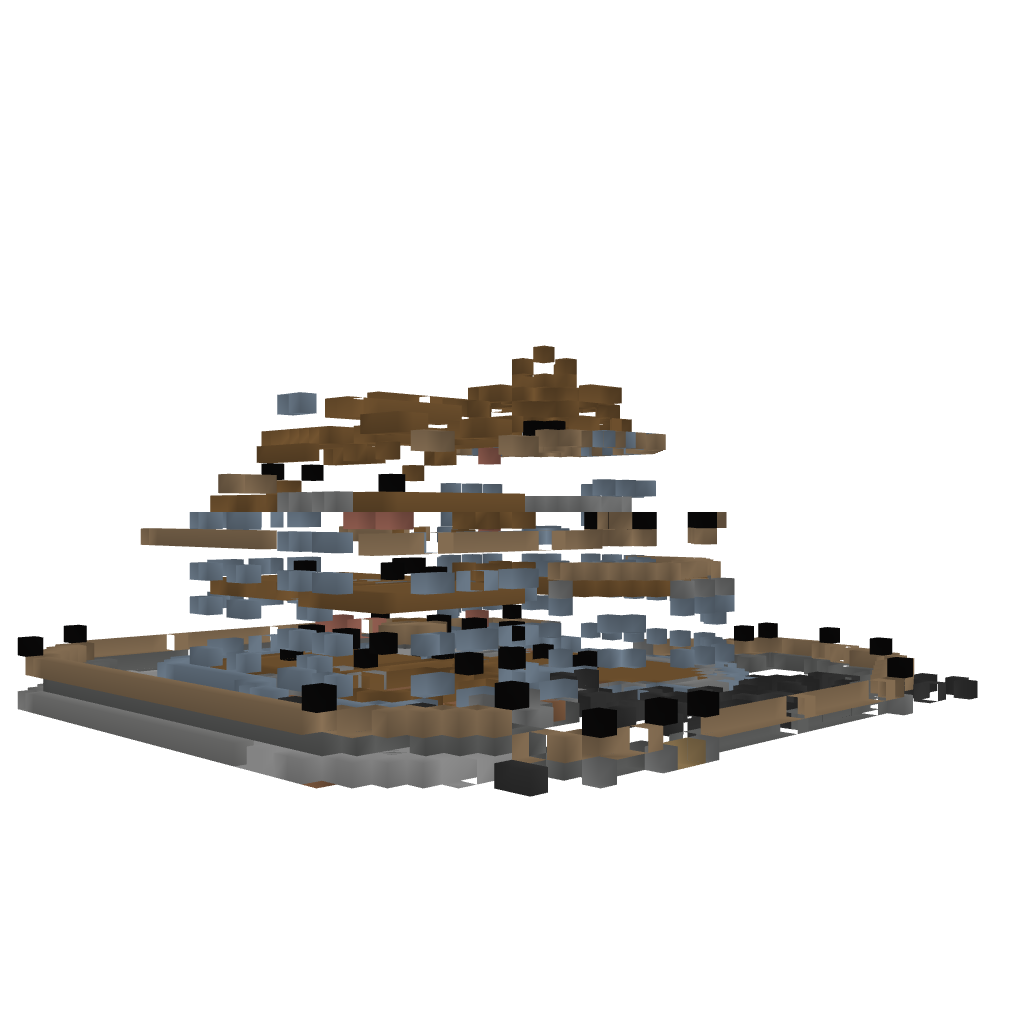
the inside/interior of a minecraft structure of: floating glass city